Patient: sex F, age 51
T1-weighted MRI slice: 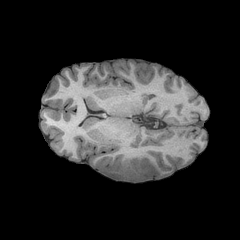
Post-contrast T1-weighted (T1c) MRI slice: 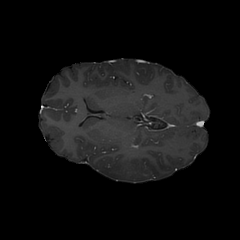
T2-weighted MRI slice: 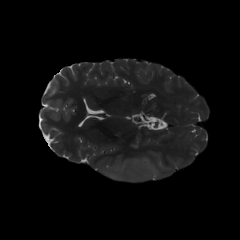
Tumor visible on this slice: yes
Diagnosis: Astrocytoma, IDH-wildtype
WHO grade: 3